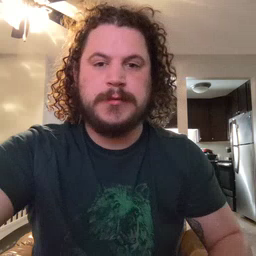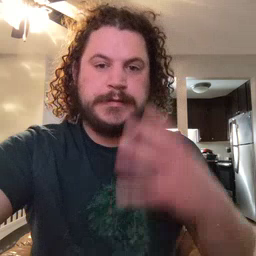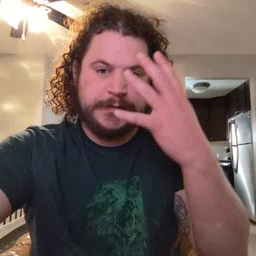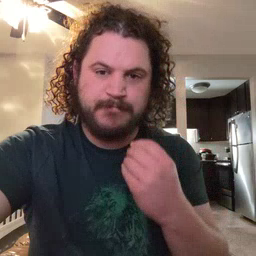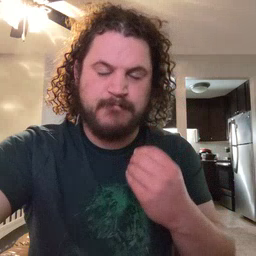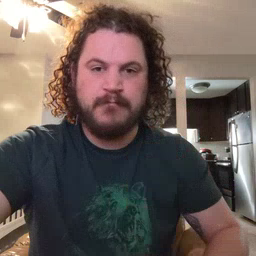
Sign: sleep